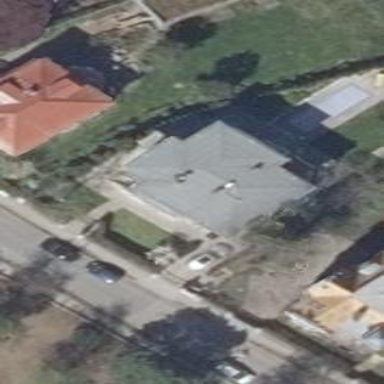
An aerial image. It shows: Detached historic building with flat roof.